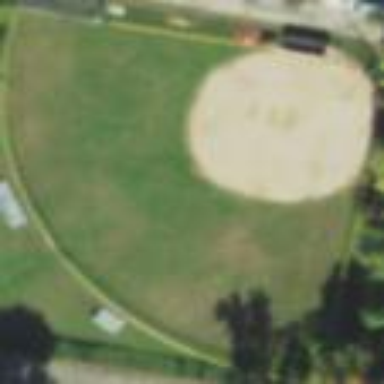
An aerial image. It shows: Baseball pitch for leisure land.